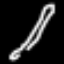
Label: fork